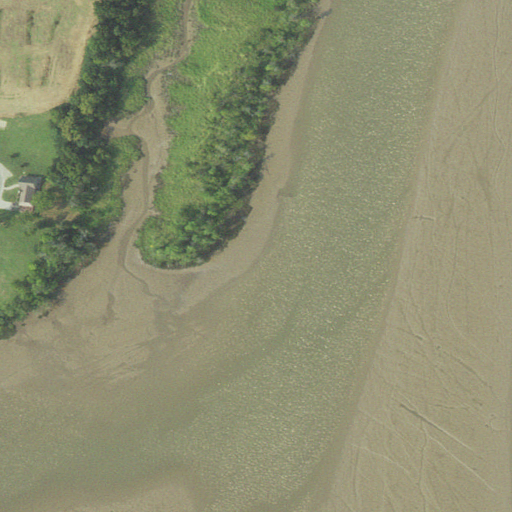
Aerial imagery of cape in Virginia named Point Bremo containing open water, woody wetlands, cultivated crops, and herbaceous wetlands